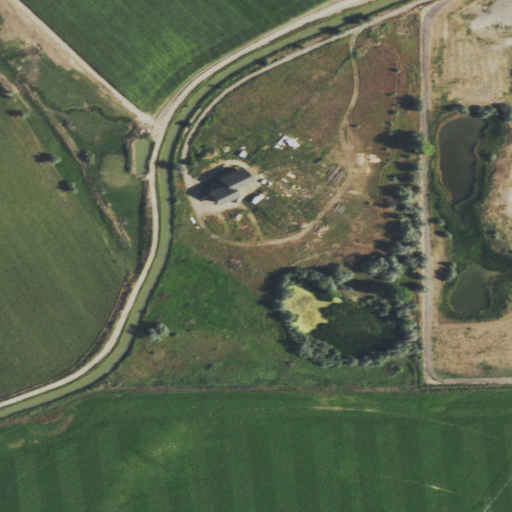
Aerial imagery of valley in Wyoming named Sand Knoll Draw containing cultivated crops, pasture, woody wetlands, low intensity development, shrub, open development, grassland, herbaceous wetlands, and open water